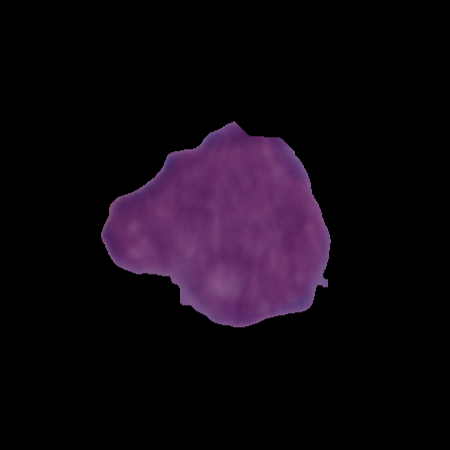
Label: cancer